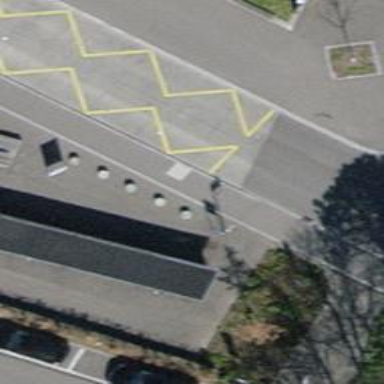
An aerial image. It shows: Public transport stop position.